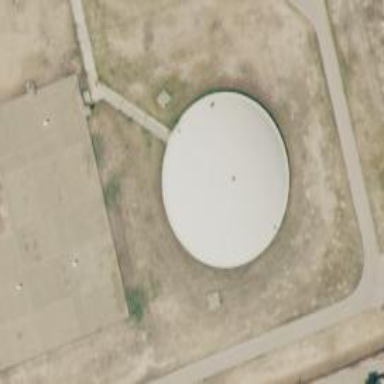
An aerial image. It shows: Water tower that is man-made.